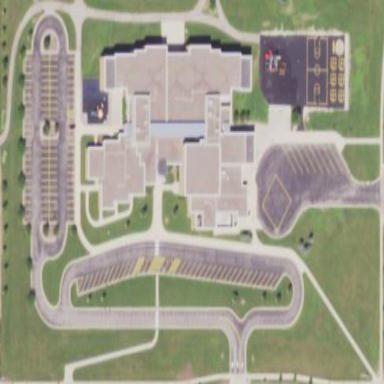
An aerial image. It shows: School.